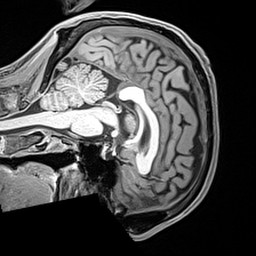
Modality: T1w
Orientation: sagittal
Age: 32
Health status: healthy
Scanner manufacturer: siemens
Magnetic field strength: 3 T
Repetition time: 2.4 s
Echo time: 0.00217 s